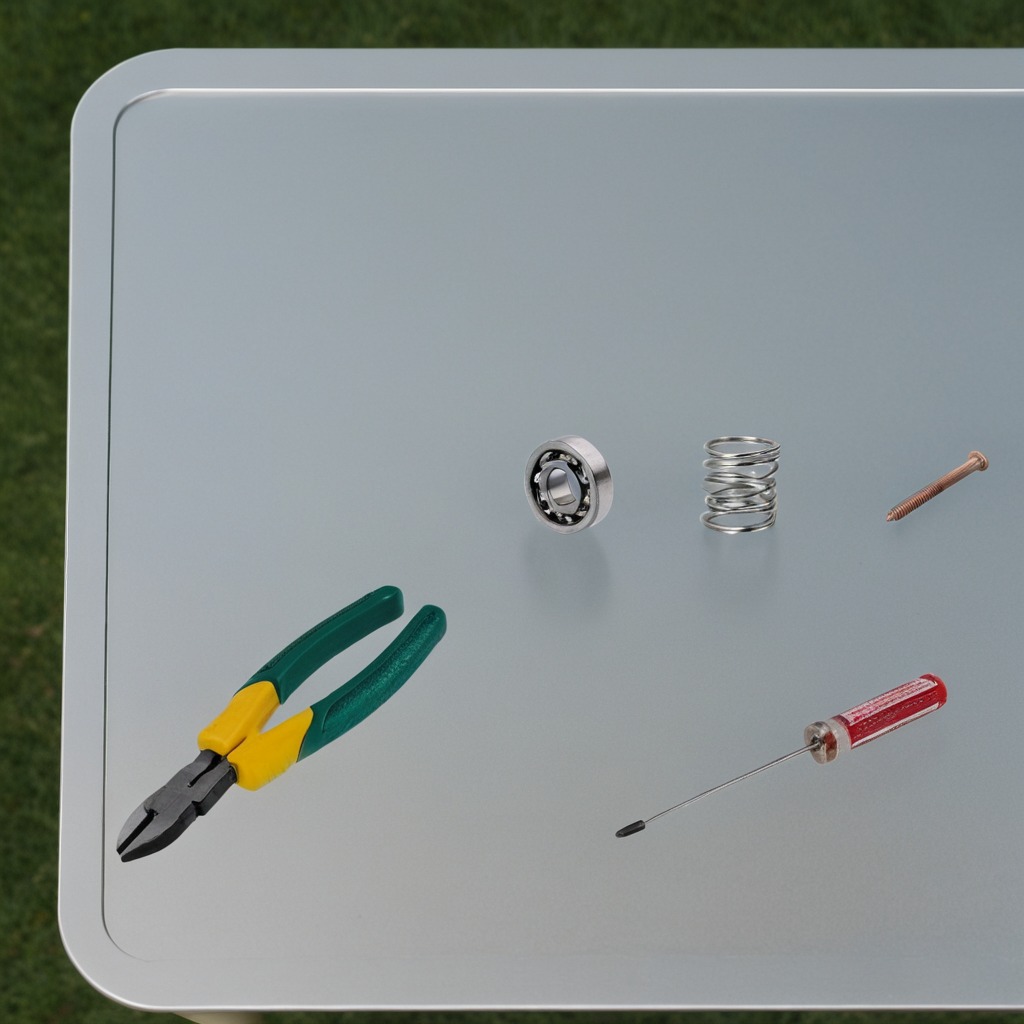
A ball bearing, pliers, coiled spring, and screwdriver are lying on the textured surface.